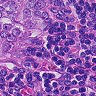
Metastatic tissue present: yes